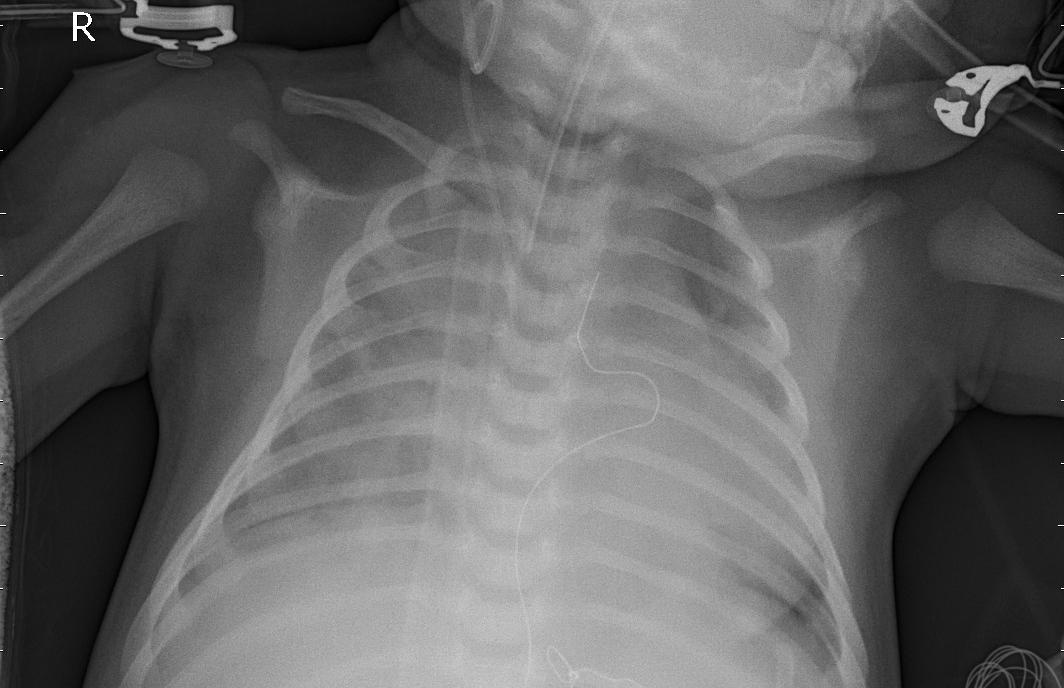
Diagnosis: PNEUMONIA